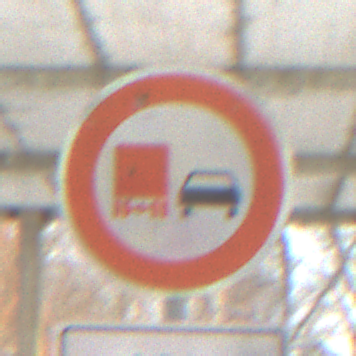
Verkehrszeichen: UeberholverbotKraftfahrzeuge
Zusatzzeichen unten: LaengeEinerStrecke6
Umgebung: Roofed, Suburban
Tageszeit: MorningAfternoon
Wetter: PartlyCloudy
Licht: Natural
Jahreszeit: Winter
Kontrast: LowContrast